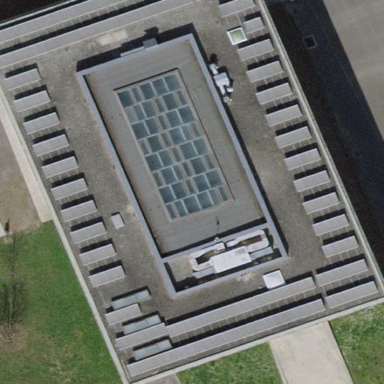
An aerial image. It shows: Solar photovoltaic panel generator placed on the roof.